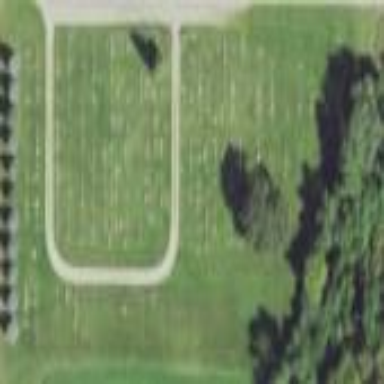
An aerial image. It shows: Cemetery.